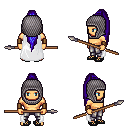
a pixel art fantasy rpg character, male body template, human, tanned skin, white cape, metal pants, blue extra-long topknot hairstyle, chain hood, leather bracers, ghillies, spear, four views (front, back, left, right), 2x2 character sprite sheet, small pixel art, hard edges, no anti-aliasing